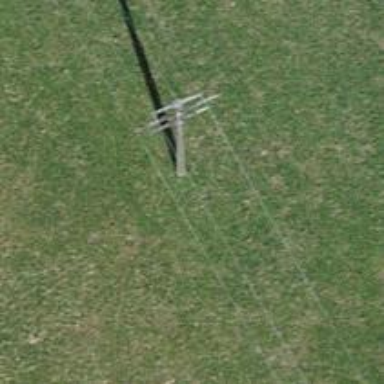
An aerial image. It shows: Power pole.